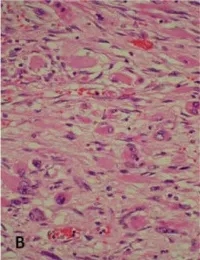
Histological features of the primary ovarian mass and the recurrent new mass. : higher power magnification of rhabdomyoblasts seen with abundant acidophilic cytoplasm, and ,eccentric nuclei (H&E X 40) (inset show desmin positive staining of the rhabdomyoblasts).
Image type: pathology (h&e)